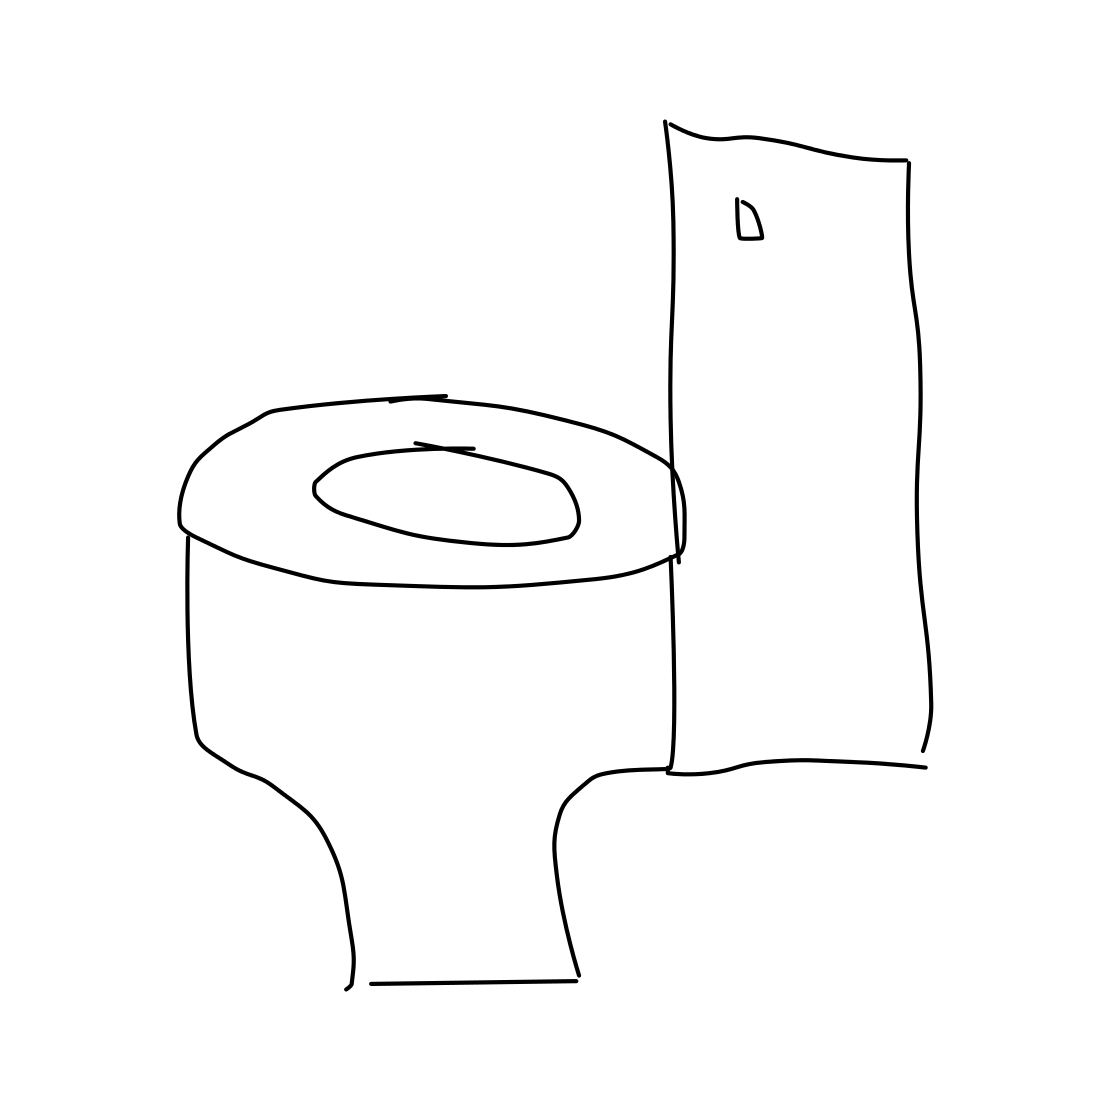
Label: toilet